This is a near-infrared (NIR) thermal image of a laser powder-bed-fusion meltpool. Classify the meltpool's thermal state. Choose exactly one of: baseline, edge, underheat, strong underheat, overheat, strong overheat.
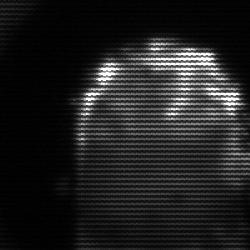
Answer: baseline